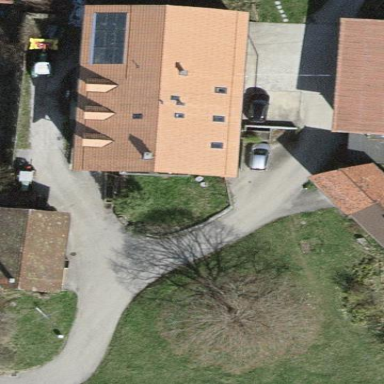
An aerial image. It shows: Simple and straightforward house.